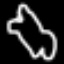
Label: frog